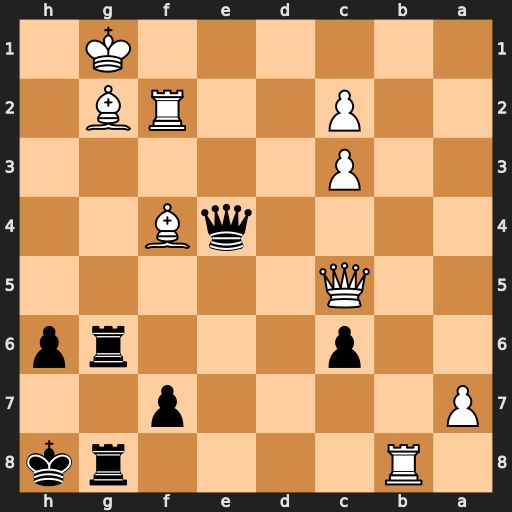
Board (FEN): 1R4rk/P4p2/2p3rp/2Q5/4qB2/2P5/2P2RB1/6K1
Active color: b
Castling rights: -
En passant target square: -
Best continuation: Rxg2+ Kf1 Rg1#